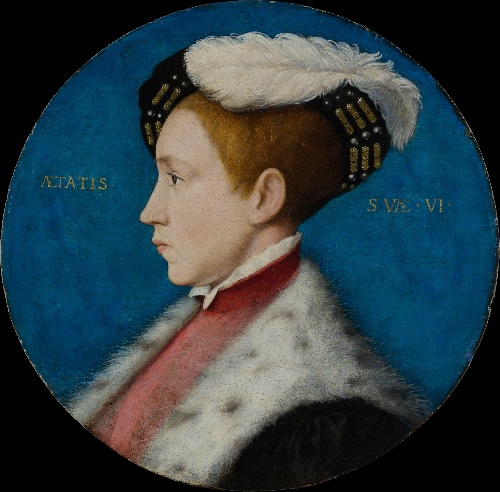
Title: Edward VI (1537–1553), When Duke of Cornwall
Artist: Hans Holbein the Younger
Date: ca. 1545; reworked 1547 or later
Object type: Painting
Classification: Paintings
Medium: Oil and gold on oak
Dimensions: Diameter 12 3/4 in. (32.4 cm)
Department: European Paintings
Credit line: The Jules Bache Collection, 1949
Accession year: 1949
Repository: Metropolitan Museum of Art, New York, NY
Tags: Profiles|Men|Portraits